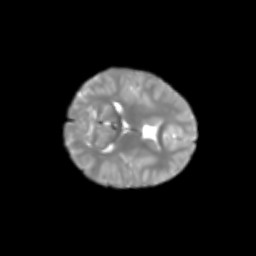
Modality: T2w
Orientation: axial
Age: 6
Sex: male
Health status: healthy